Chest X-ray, PA view. Patient: 48 years old, sex F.
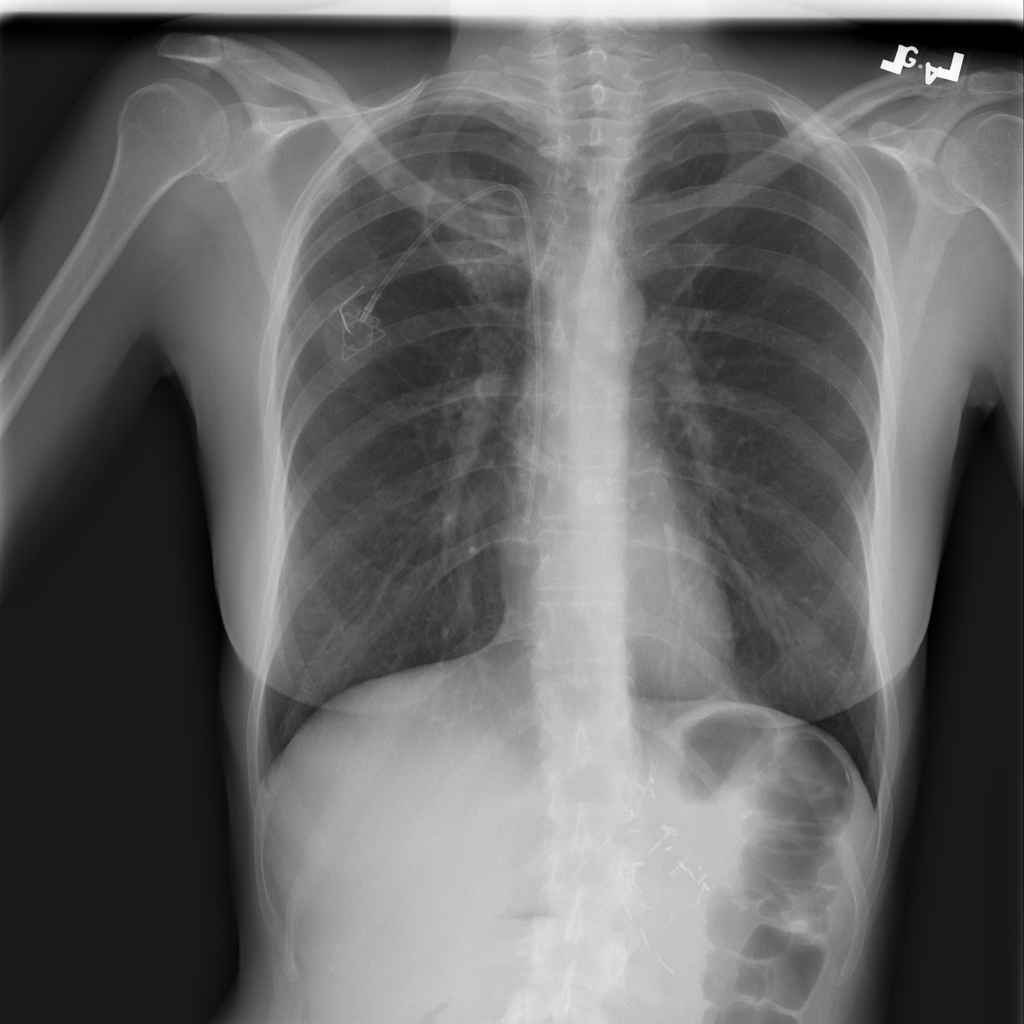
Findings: No Finding